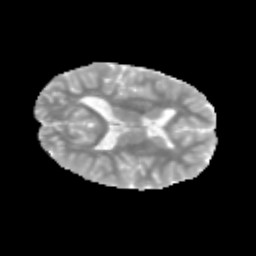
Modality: MD
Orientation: axial
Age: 11
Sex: male
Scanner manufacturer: siemens
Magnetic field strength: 3 T
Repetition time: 3.8 s
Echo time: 0.07 s